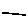
Label: line